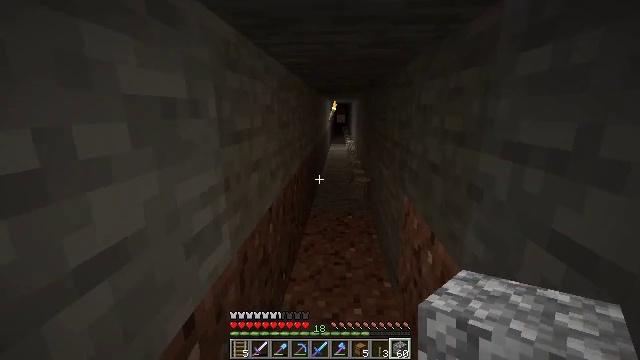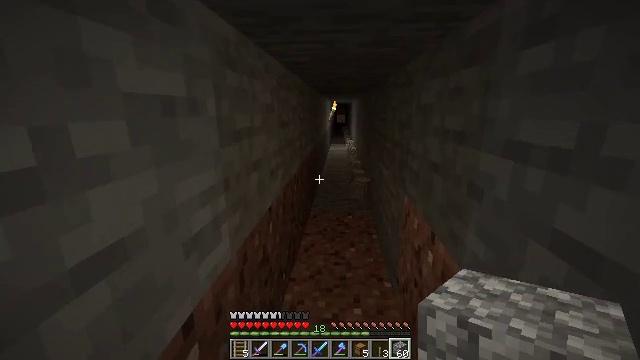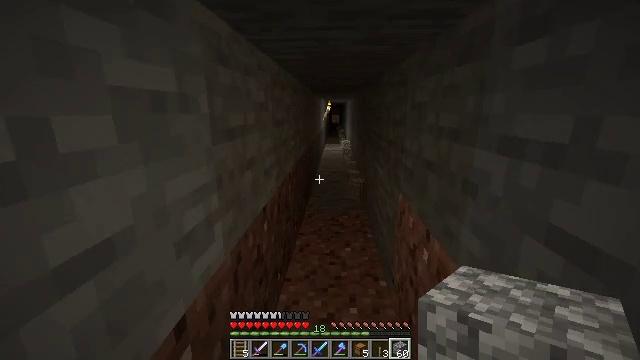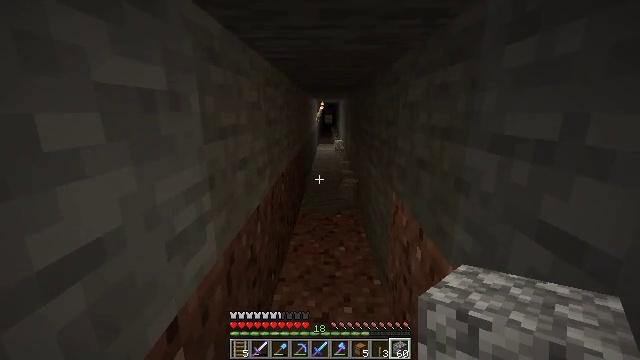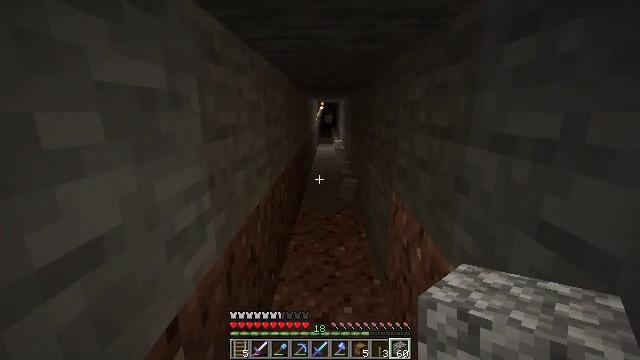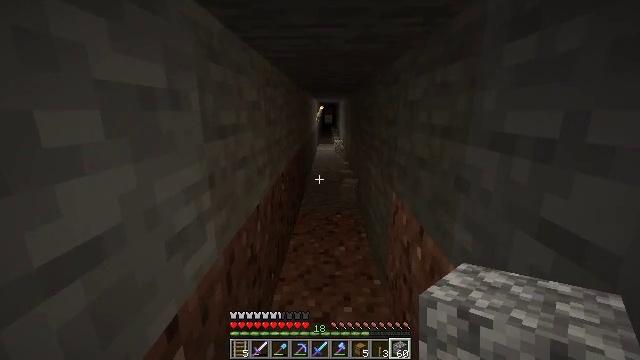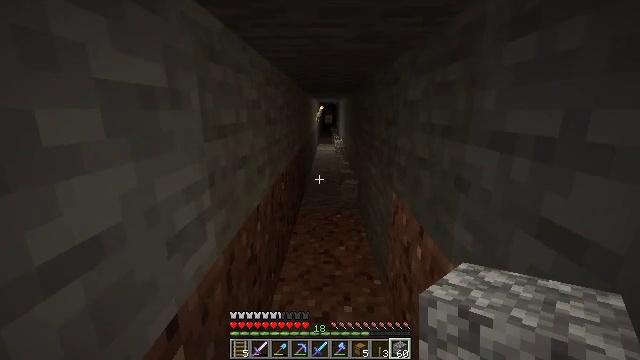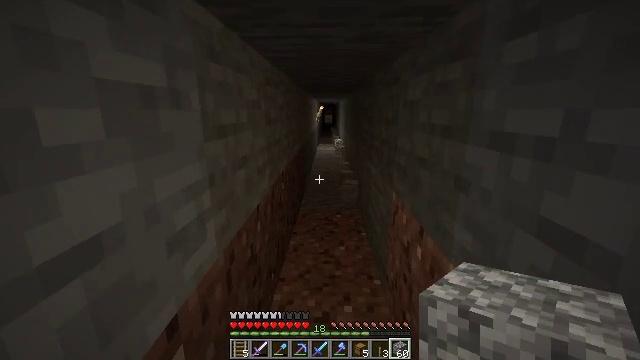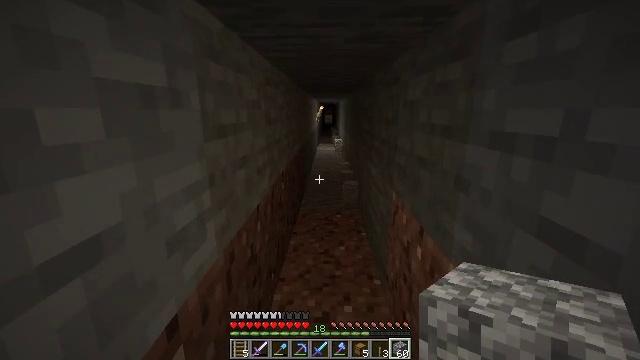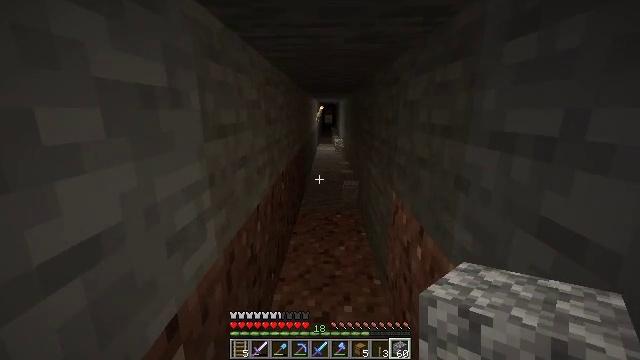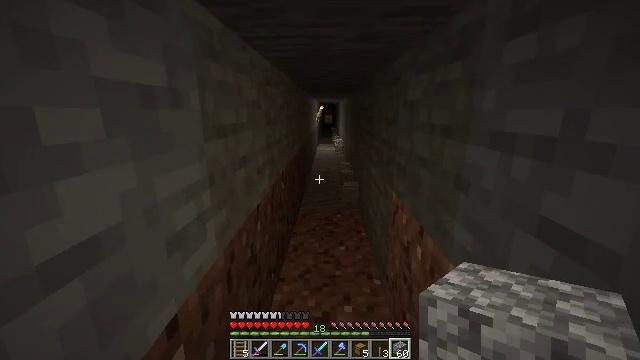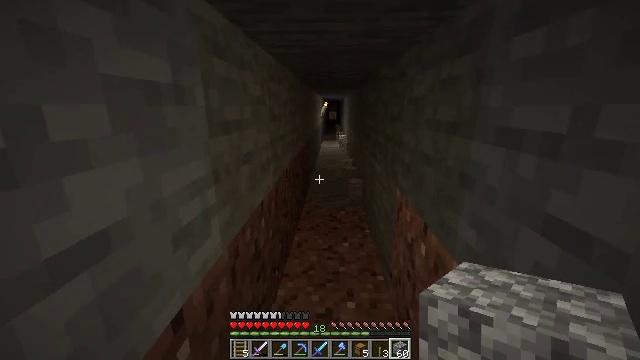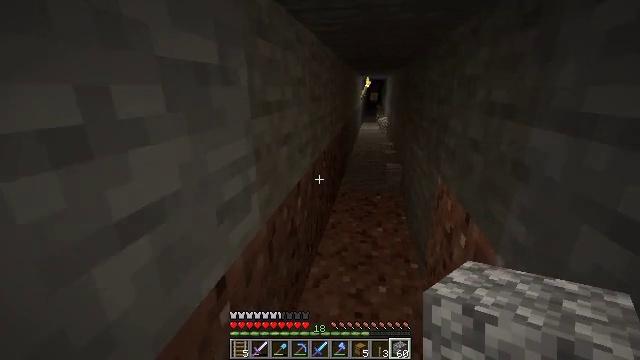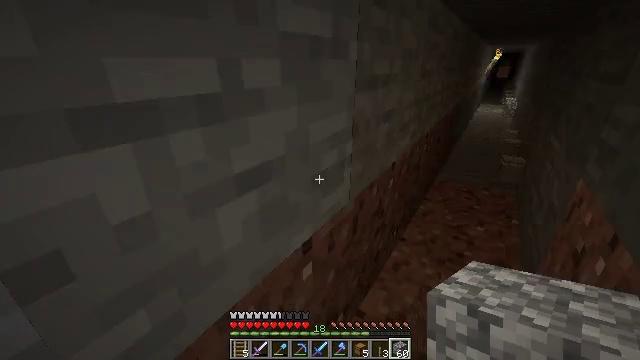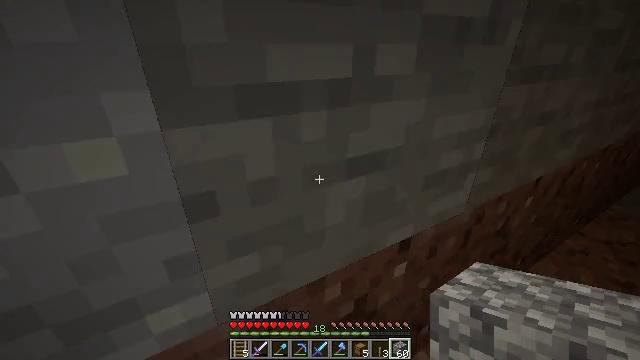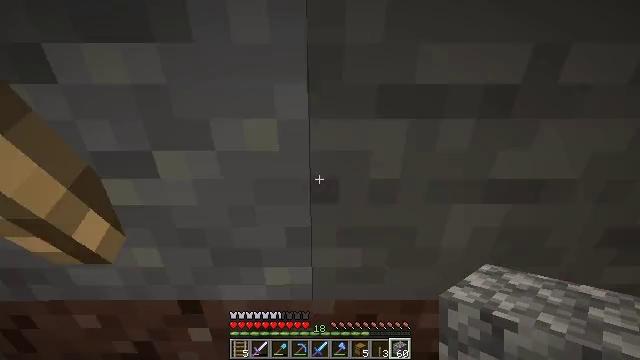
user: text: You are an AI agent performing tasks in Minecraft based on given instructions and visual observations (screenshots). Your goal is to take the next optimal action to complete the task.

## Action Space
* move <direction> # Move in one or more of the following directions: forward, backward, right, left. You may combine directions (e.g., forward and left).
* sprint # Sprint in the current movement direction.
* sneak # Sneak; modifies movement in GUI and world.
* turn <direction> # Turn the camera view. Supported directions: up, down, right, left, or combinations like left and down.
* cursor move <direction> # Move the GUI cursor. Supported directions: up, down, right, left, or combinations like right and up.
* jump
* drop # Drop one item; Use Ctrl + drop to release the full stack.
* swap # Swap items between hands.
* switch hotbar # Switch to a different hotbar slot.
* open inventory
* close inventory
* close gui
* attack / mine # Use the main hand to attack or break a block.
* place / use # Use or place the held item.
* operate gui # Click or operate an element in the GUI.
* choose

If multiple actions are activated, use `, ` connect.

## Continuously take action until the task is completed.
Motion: motion action
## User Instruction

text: Drop a string.
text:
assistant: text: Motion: no_op
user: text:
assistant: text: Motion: turn right
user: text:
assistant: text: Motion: turn right
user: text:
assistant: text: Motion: no_op
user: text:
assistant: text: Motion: no_op
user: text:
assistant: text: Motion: no_op
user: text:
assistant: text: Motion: no_op
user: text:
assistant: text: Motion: no_op
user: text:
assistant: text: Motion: no_op
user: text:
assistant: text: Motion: no_op
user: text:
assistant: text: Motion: no_op
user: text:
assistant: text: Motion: turn left and down
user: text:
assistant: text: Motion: turn left and down
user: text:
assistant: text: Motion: turn left and down
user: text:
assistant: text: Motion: turn left
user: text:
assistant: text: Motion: turn left and up
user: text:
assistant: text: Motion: turn left and up
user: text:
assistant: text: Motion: turn left and up
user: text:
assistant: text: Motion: turn left and up
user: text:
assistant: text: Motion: turn left
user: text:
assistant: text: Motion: turn left
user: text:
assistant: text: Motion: turn right
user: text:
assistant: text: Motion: no_op
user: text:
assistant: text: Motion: no_op
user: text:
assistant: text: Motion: no_op
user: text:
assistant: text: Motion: no_op
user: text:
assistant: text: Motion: no_op
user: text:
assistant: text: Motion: turn left and up
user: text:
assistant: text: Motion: turn left
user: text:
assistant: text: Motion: no_op